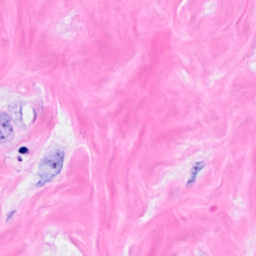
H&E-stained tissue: Breast